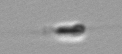
Label: flagellate_morphotype3